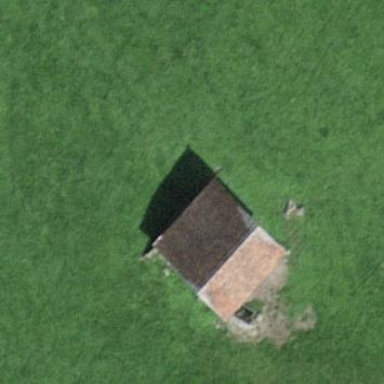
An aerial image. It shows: Shed building.